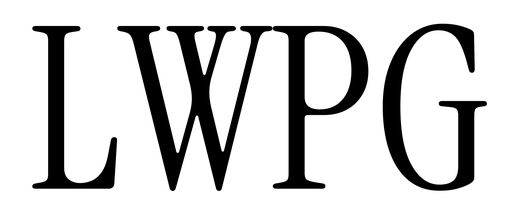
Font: InstrumentSerif-Regular